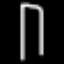
Label: line